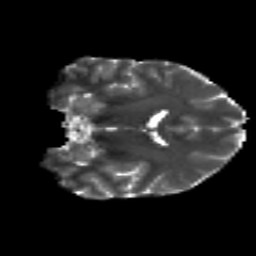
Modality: T2w
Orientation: coronal
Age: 21
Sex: female
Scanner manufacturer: siemens
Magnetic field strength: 3 T
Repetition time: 8.8 s
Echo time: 0.085 s